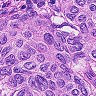
Metastatic tissue present: yes